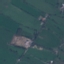
Land use / land cover: Pasture